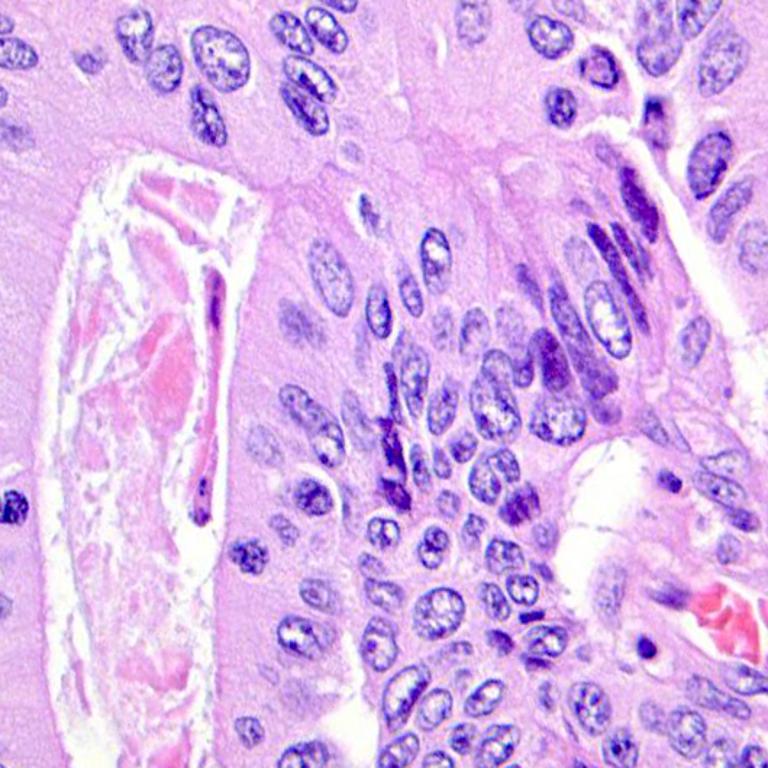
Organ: colon
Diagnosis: adenocarcinomas